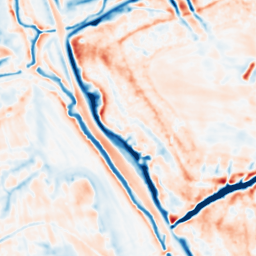
Category: multiscale
Decomposition family: dog_multiscale
Decomposition parameters: sigma_ratio: 1.4
n_scales: 5
base_sigma: 1
Upsampling method: lanczos
Upsampling parameters: scale: 2
Upsampling scale: 2